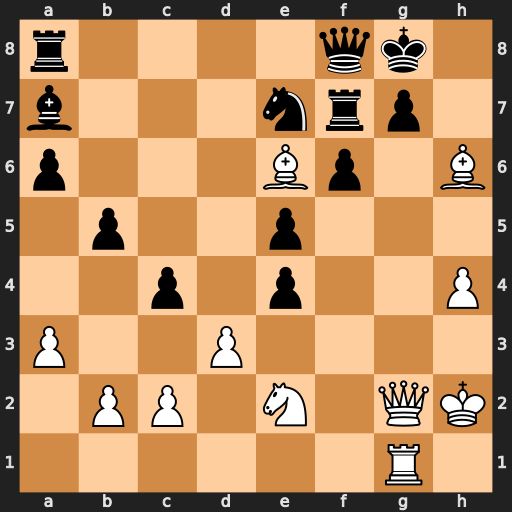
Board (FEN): r4qk1/b3nrp1/p3Bp1B/1p2p3/2p1p2P/P2P4/1PP1N1QK/6R1
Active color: w
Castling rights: -
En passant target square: -
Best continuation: Qxg7+ Qxg7 Rxg7+ Kh8 Rxf7